Question: Recently I have written a pair of applications with JAVA/Swing with a simple GUI:
- -
They look OK, they work OK. Until I executed then on a Windows 7 tablet (HP Slate). They both look empty, with a tiny symbol in the middle. This picture shows how the first application (the JTextArea one) looks over the tablet:

What's the problem here and how can I solve it?
I'm showing the code, but since it looks fine when using a computer, I guess this is not the problem:
'''
import java.io.*;
import java.net.*;
import java.util.Date;
import java.text.DateFormat;
import java.text.SimpleDateFormat;
import java.awt.GridBagLayout;
import java.awt.GridBagConstraints;
import java.awt.Dimension;
import java.awt.Toolkit;
import javax.swing.JFrame;
import javax.swing.JTextArea;
import javax.swing.JOptionPane;
import javax.swing.JScrollPane;
import javax.swing.text.DefaultCaret;
class EstacionBase extends JFrame{
private static final long serialVersionUID = 1L;
private static final String logFile = "log.txt";
private DateFormat df;
private FileWriter logWriter;
private Socket sisnetSocket;
private ServerSocket serverSocket;
private Socket clientSocket;
private BufferedWriter outToPlane;
private BufferedWriter outToDataServer;
private BufferedReader inputFromDataServer;
private JTextArea console;
private boolean terminated;
public EstacionBase() {
setTitle("Base station");
createGUI();
pack();
setResizable(false);
setDefaultCloseOperation(JFrame.EXIT_ON_CLOSE);
setLocationRelativeTo(null);
setVisible(true);
try{
df = new SimpleDateFormat ("[hh:mm:ss]");
logWriter = new FileWriter(System.getProperty("user.dir") + "\" + logFile, true);
serverSocket = new ServerSocket(PORT); // A socket I use for listening for connections
} catch(IOException e){
JOptionPane.showMessageDialog(this, e.getMessage(), "Error", JOptionPane.ERROR_MESSAGE);
}
//mainLoop(); // doing some stuff
try{
logWriter.close();
serverSocket.close();
} catch(IOException e){
JOptionPane.showMessageDialog(this, e.getMessage(), "Error", JOptionPane.ERROR_MESSAGE);
}
}
private void createGUI() {
setLayout(new GridBagLayout());
GridBagConstraints c = new GridBagConstraints();
c.gridx = 0;
c.gridy = 0;
c.fill = GridBagConstraints.BOTH;
console = new JTextArea(40, 80);
JScrollPane scroll = new JScrollPane(console);
DefaultCaret caret = (DefaultCaret) console.getCaret();
caret.setUpdatePolicy(DefaultCaret.ALWAYS_UPDATE); // Autoscroll
console.setText("Welcome to base station");
console.setEditable(false);
console.setVisible(true);
add(scroll, c);
}
private void writeToConsole(String msg) throws IOException{
Date now = new Date();
String timeStr = df.format(now);
console.append("
");
console.append(timeStr + " " + msg);
writeToLogFile(msg, timeStr);
}
private void writeToLogFile(String msg, String timeStr) throws IOException{
logWriter.write(timeStr + " " + msg + CRLF);
logWriter.flush();
}
public static void main(String[] arg) {
EstacionBase frame = new EstacionBase();
}
}
'''
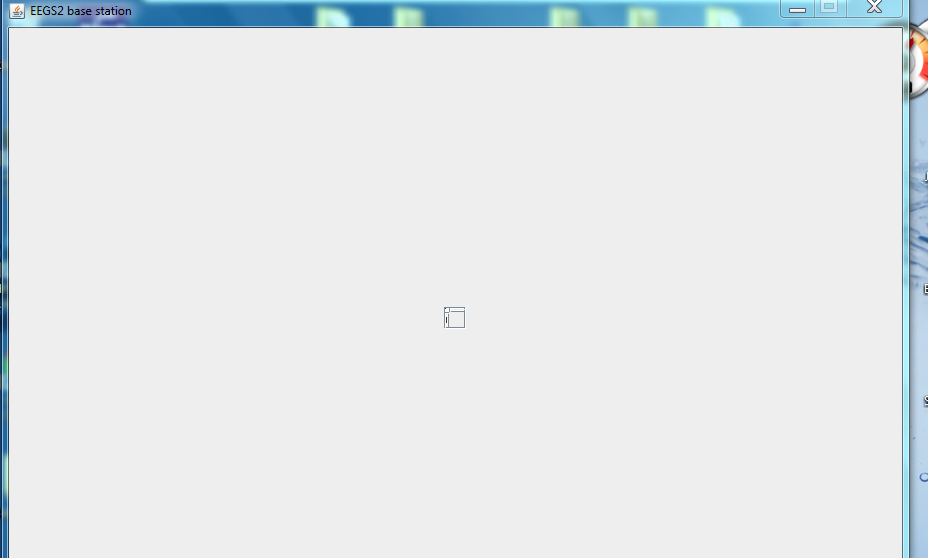
Answer: This is a 'GridBagLayout' problem; I'm not sure of the optimal fix, but it works fine with the default 'JFrame' layout, 'BorderLayout.CENTER'. Functionally, these three layouts have similar effects:
- 'BorderLayout.CENTER': the default for 'JFrame#add()'.- 'GridLayout()': one column, one row, no gaps.- 'GridBagLayout()': the default 'GridBagConstraints()' has all fields set to default values.
As an aside, Swing GUI objects should be constructed and manipulated on the <URL>.